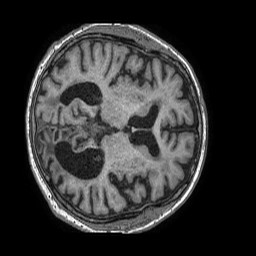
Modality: T1w
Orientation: axial
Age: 76
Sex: male
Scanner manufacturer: philips
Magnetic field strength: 1.5 T
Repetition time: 0.007555 s
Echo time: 0.003431 s